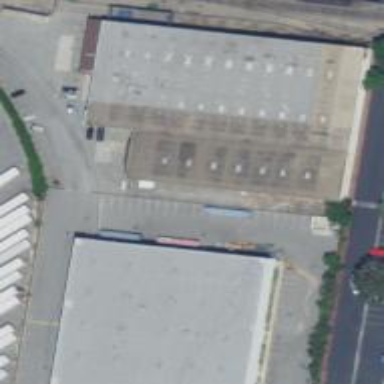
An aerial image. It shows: Warehouse building.